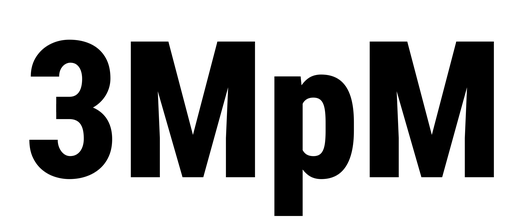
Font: Roboto_Condensed_ExtraBold